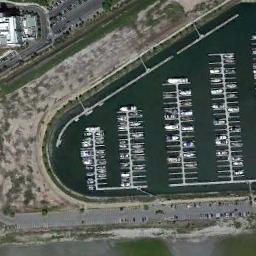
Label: harbor